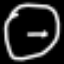
Label: clock